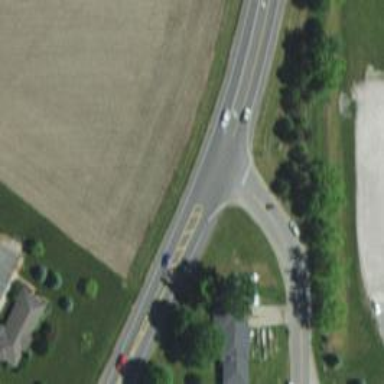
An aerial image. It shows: Tertiary road.